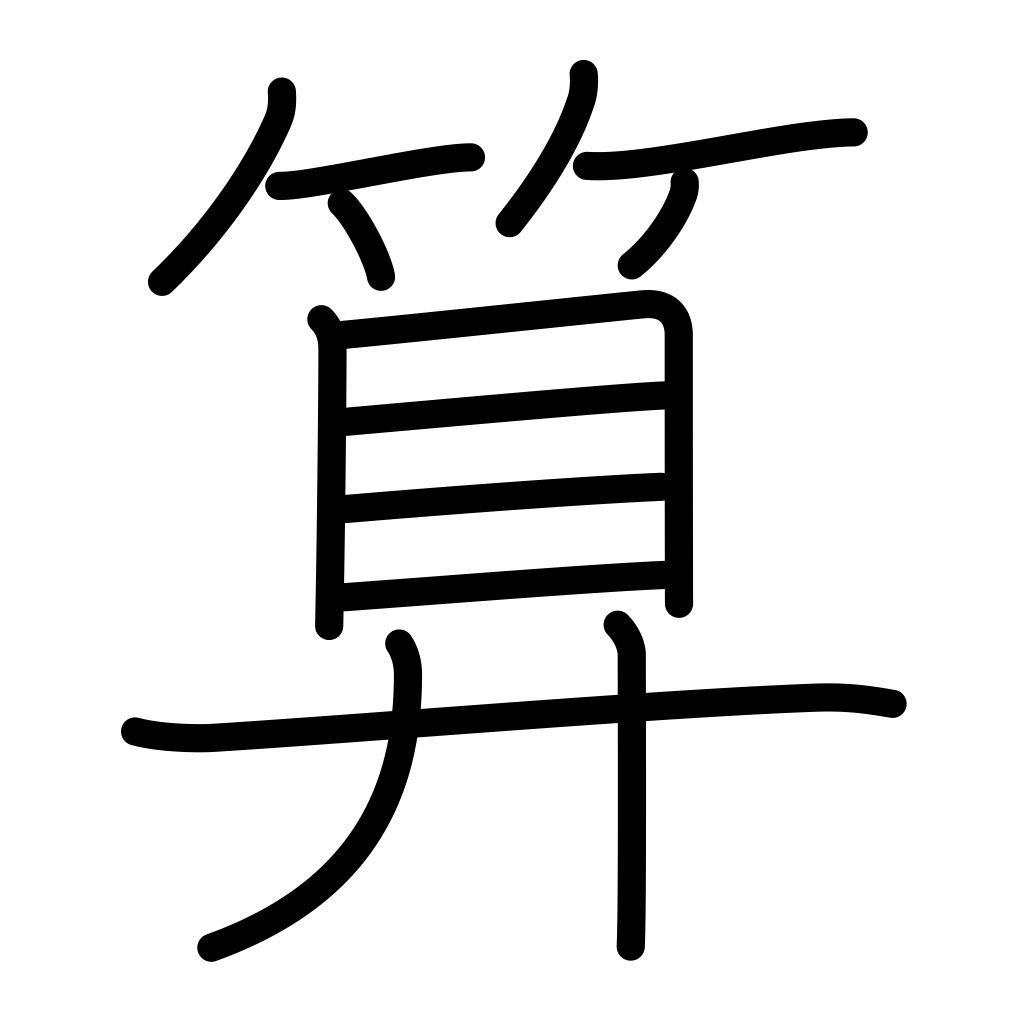
Meaning: calculate, divining, number, abacus, probability